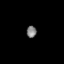
Tissue: lung
Cell type: Epithelial cells
Senescence score: 0.1969
Nuclear area (px): 118
Mean DAPI intensity: 122.22